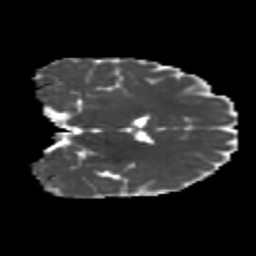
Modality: MD
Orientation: coronal
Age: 23
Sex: male
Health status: healthy
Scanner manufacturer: philips
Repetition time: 7.386 s
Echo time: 0.08599 s